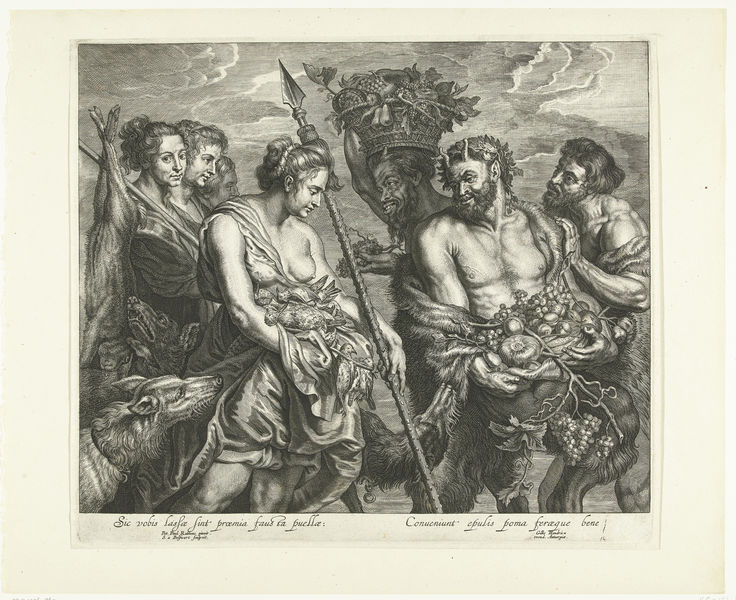
Titel: Diana en haar nimfen keren terug van de jacht
Künstler: Schelte Adamsz. Bolswert
Standort: Amsterdam
Institution: Rijksmuseum
Schlagwörter: himmel, rubens, frauen, brust, frau, haar, männer, schwarz, weiss, zeichnung, obst, bart, bärte, falten, gewand, haare, gewänder, locken, früchte, trauben, liebe, lanze, inschrift, korb, halbnackt, buch, jagd, götter, fabelwesen, speer, hörner, kupferstich, obstkorb, diana, schwrz, hunf, obsgt, wof, liebeslust